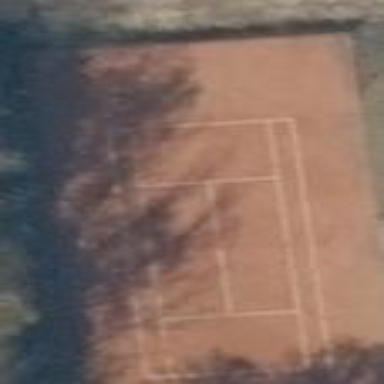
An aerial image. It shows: Tennis court on pitch.